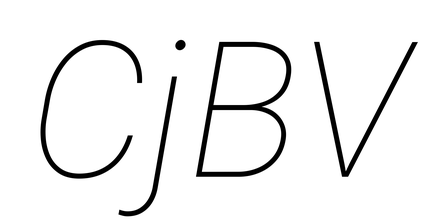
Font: Roboto-Italic_Thin_Italic